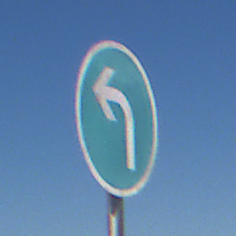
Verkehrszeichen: VorgeschriebeneFahrtrichtungLinks
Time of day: MorningAfternoon
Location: Outdoor (RoadRail)
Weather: Clear
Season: NotSpecified
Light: Natural